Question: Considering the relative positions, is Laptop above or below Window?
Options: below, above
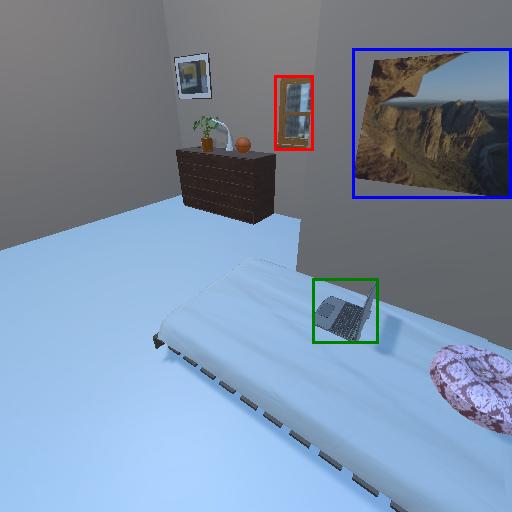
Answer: below